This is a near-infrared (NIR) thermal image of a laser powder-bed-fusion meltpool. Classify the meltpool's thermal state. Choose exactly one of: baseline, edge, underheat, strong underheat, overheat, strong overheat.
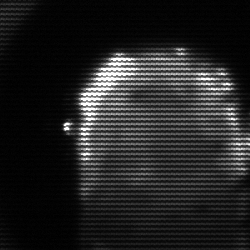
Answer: baseline